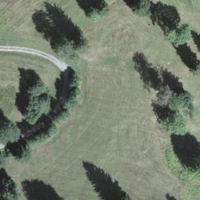
EUNIS habitat code: 23
Species observed at this site:
Equisetum sylvaticum